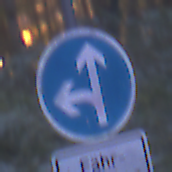
Verkehrszeichen: VorgeschriebeneFahrtrichtungGeradeausOderLinks
Zusatzzeichen unten: SonstigeFahrzeugePersonengruppenFrei4
Umgebung: Outdoor, Suburban
Tageszeit: Night
Wetter: PartlyCloudy
Licht: Artificial
Jahreszeit: NotSpecified
Kontrast: LowContrast